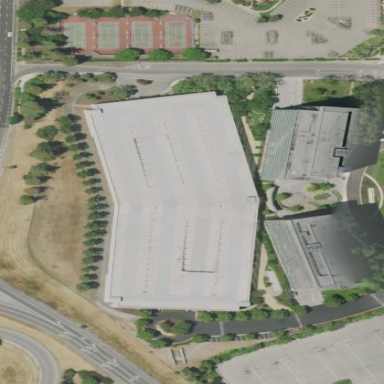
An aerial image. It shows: Multi-storey parking building with asphalt surface.